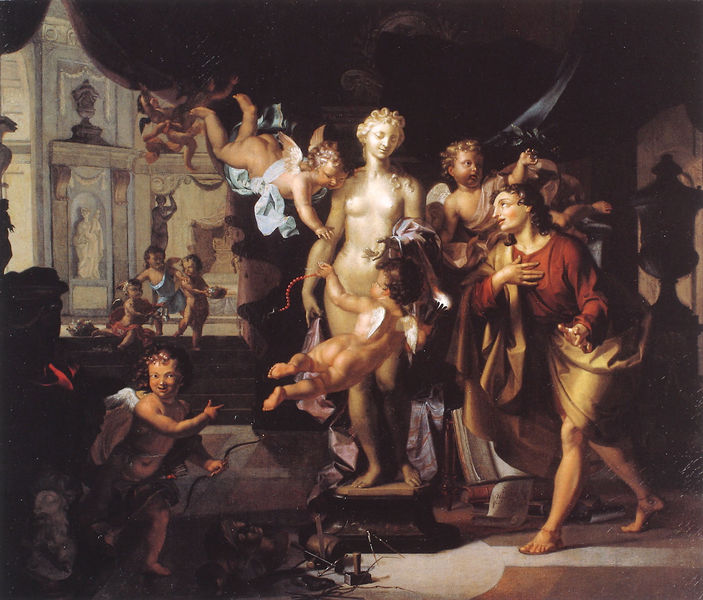
Titel: Pygmalion
Künstler: Isaak Walraven
Institution: München, Dr. Rudolf  Schenk, Kunstsalon Franke
Schlagwörter: akt, nackt, schatten, frau, lampe, vorhang, perlen, engel, perlenkette, nack, statuen, putten